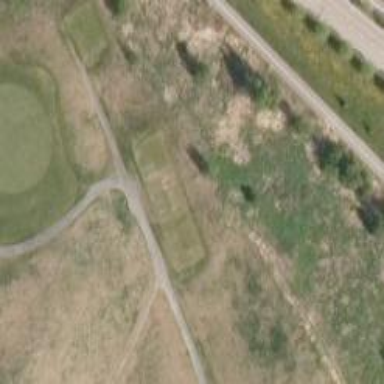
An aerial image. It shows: Nordic path used for classic and skating on golf course.